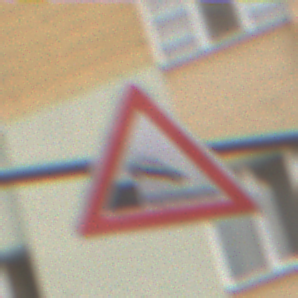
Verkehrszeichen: Ufer
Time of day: MorningAfternoon
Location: Outdoor (Urban)
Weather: Overcast
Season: NotSpecified
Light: Natural